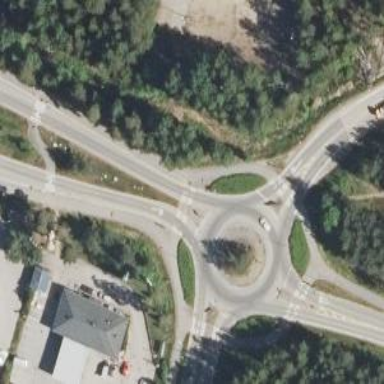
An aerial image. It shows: Uncontrolled crossing on the road.